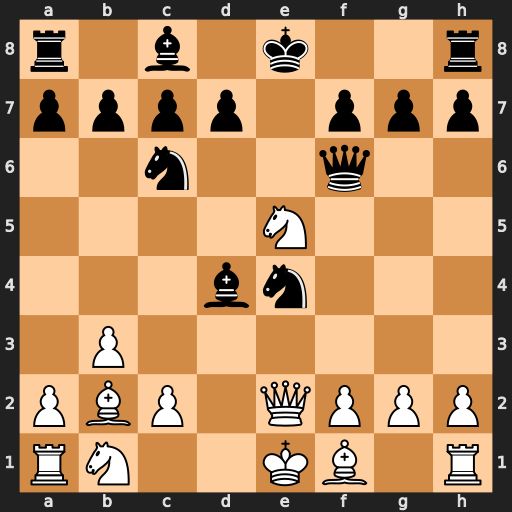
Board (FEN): r1b1k2r/pppp1ppp/2n2q2/4N3/3bn3/1P6/PBP1QPPP/RN2KB1R
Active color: w
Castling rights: KQkq
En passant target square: -
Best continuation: Bxd4 Nxd4 Qxe4